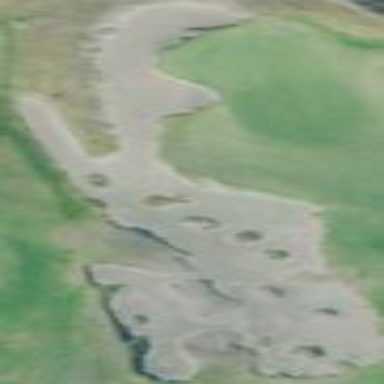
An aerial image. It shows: Sand bunker on golf course.